Interaction volume radius: 5 \u00c5
Interaction volume height: 25 \u00c5
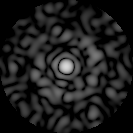
Disorder parameter: 0.8344